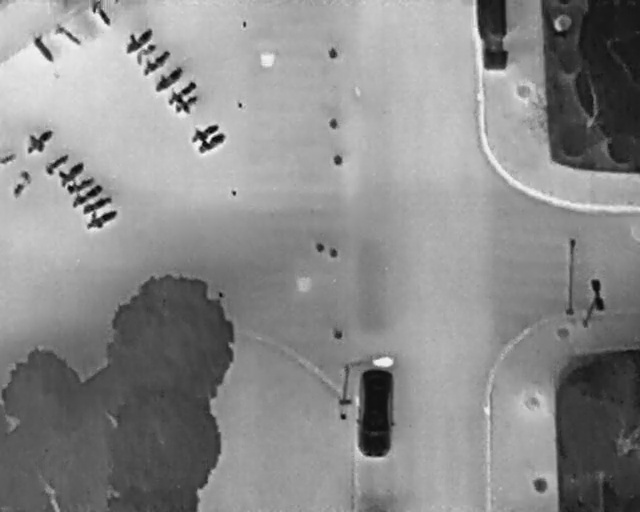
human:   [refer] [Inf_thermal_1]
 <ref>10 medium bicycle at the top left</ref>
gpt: <box>[[27, 17, 30, 23, 149], [26, 14, 29, 21, 147], [24, 11, 27, 19, 142], [22, 8, 25, 15, 142], [21, 7, 23, 13, 142], [20, 4, 22, 11, 142], [14, 0, 17, 5, 39], [9, 3, 11, 9, 29], [5, 6, 7, 12, 49], [4, 24, 7, 30, 144]]</box>

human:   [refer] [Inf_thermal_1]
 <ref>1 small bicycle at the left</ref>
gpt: <box>[[0, 29, 2, 32, 2]]</box>

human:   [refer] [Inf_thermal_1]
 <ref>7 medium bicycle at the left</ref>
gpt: <box>[[14, 38, 17, 46, 158], [14, 36, 16, 43, 158], [12, 34, 14, 41, 147], [11, 32, 13, 38, 159], [9, 30, 12, 36, 134], [7, 28, 9, 34, 144], [1, 32, 4, 38, 120]]</box>

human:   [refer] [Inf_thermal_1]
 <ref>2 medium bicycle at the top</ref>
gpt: <box>[[32, 24, 34, 31, 149], [30, 22, 33, 29, 149]]</box>